Question: I have 2 Entity classes, Product and Category. Each product has a category, and a category contain many products:
'''
public class Category
{
public int ID { get; set; }
public string Name { get; set; }
public Category(string name)
{
Name = name;
}
public Category()
{
}
}
'''
'''
public class Product
{
public int ID { get; set; }
public string Name { get; set; }
public string Title { get; set; }
public virtual Category Category { get; set; }
public string LongDescription { get; set; }
public string ShortDescription { get; set; }
public string ShortSummary { get; set; }
public string LongSummary { get; set; }
public virtual List<ProductFeature> Features { get; set; }
public virtual List<ProductImage> Images { get; set; }
public double Price { get; set; }
public virtual ProductFamily ProductFamily { get; set; }
public virtual Series Series { get; set; }
public virtual Supplier Supplier { get; set; }
}
'''
So when I try to place it in the database like so:
'''
using (var context = new ProductContext())
{
try
{
int count = 0;
foreach (Product product in products)
{
//var category = context.Categories.SingleOrDefault(x => x.Name == product.Category.Name) ?? new Category("false");
if (context.Categories.Any(c => c.Name == product.Category.Name))
{
var cat = context.Categories.Where(c => c.Name == product.Category.Name).FirstOrDefault();
product.Category = cat;
}
context.Products.Add(product);
count++;
if (count == 10) break;
}
}
catch (Exception)
{
throw;
}
finally
{
context.SaveChanges();
}
}
'''
I get duplicate categories in my database:

Not sure what im doing wrong as I try to fetch the category from the database if it exists, and place it on the product.
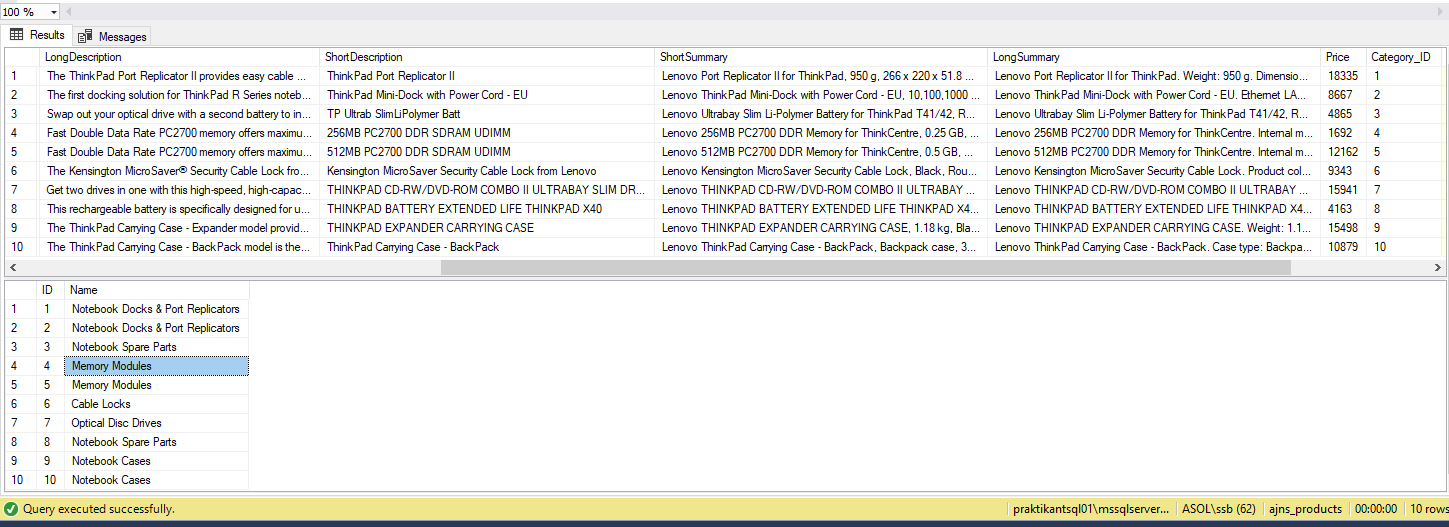
Answer: Add CategoryID property into your model:
'''
public int? CategoryID { get; set; }
'''
Then set it in your loop:
'''
var category = context.Categories.AsNoTracking().FirstOrDefault(x => x.Name == product.Category.Name);
product.CategoryID = category?.ID;
'''
Also you should not place context.SaveChanges() in finally section, because it will be called event if an exception happens so you will get one more unclear exception.
And one more thing, try to find a way to have CategoryID properties already set when you call the method, now you set Category.Name somehow, set CategoryID instead of that.